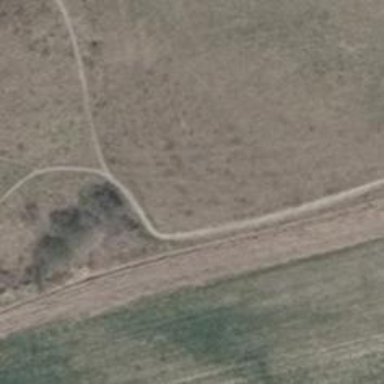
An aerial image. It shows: Path on the ground.